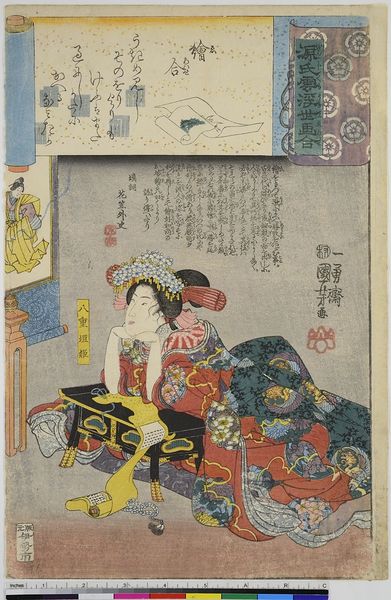
Titel: E awase, Blatt 17 aus der Serie: Genji Wolken zusammen mit Ukiyo-e
Künstler: Utagawa Kuniyoshi
Standort: Hamburg
Institution: Museum für Kunst und Gewerbe Hamburg
Schlagwörter: frau, malerei, bild, figur, person, holzschnitt, japan, liegen, gestalt, druck, druckgraphik, druckgrafik, literatur, schriftrolle, zeit, reproduktion, farbholzschnitt, tradition, kimono, traditionell, edo, charaktere, reproduktionen, druckerzeugnisse, lit, literarische, genji